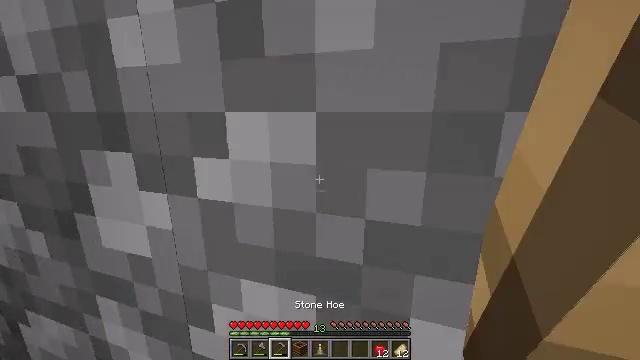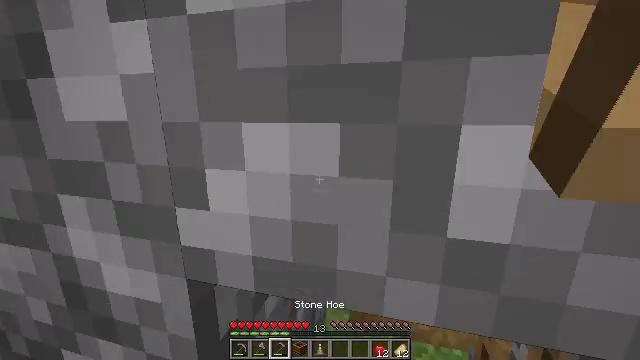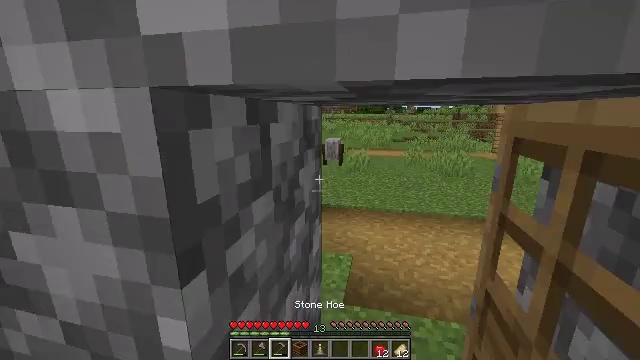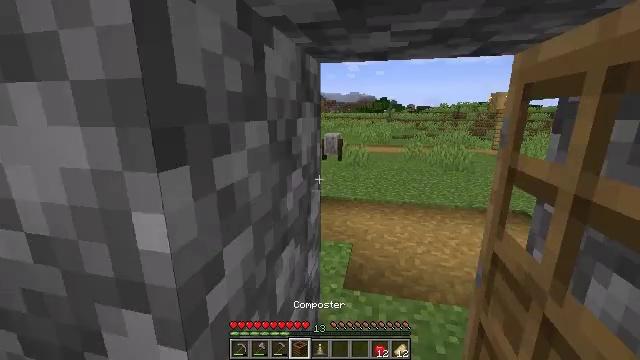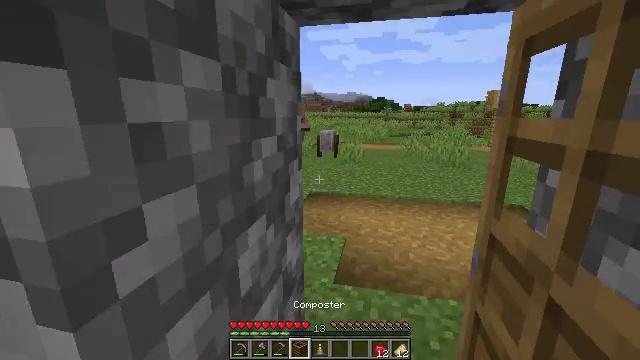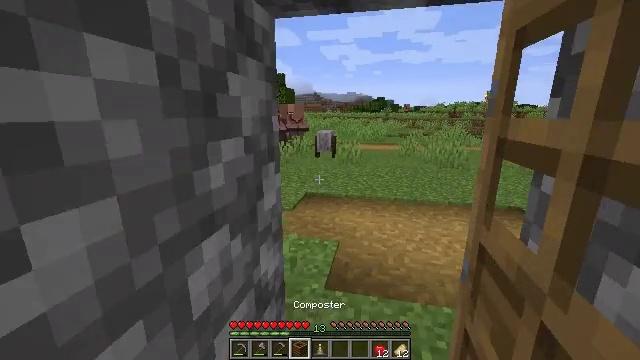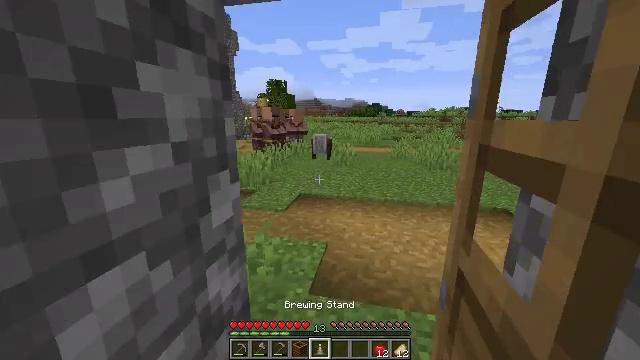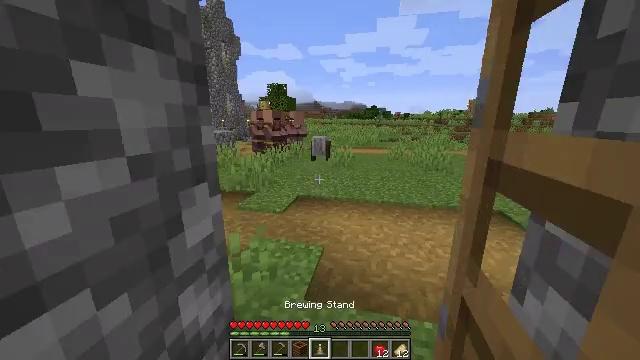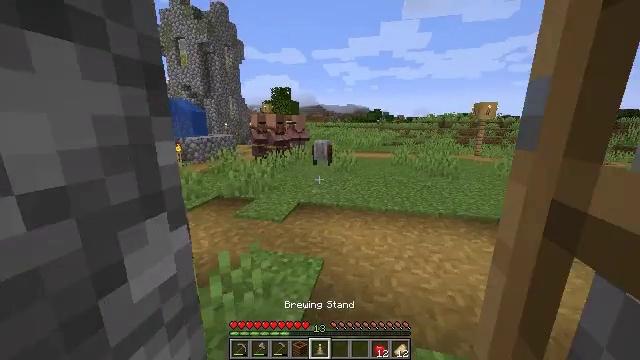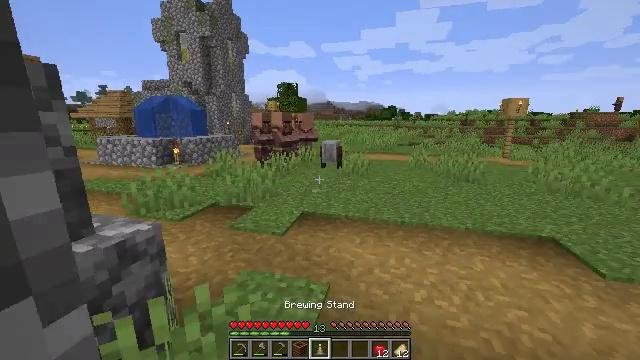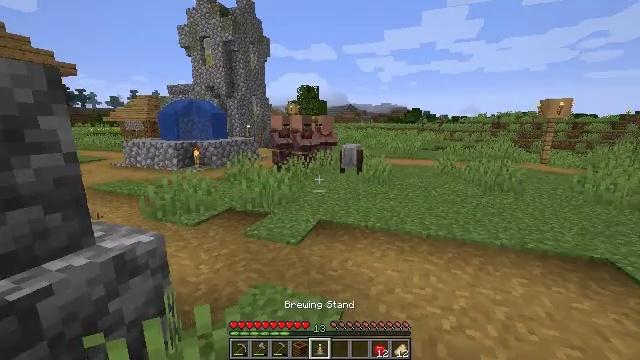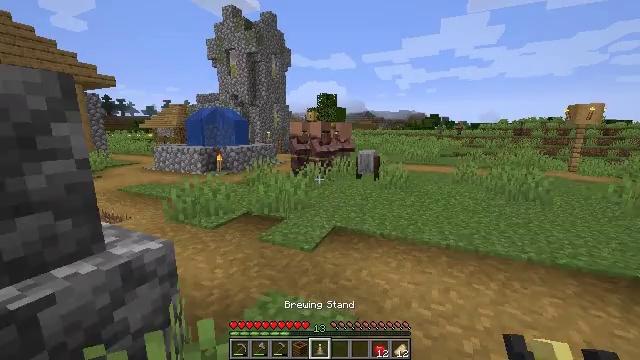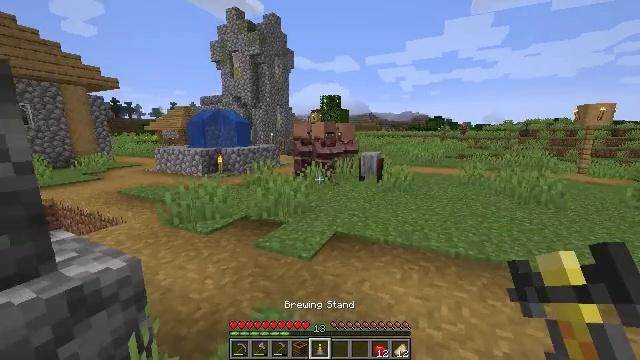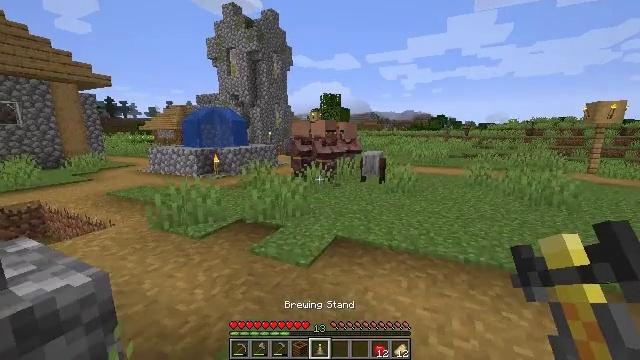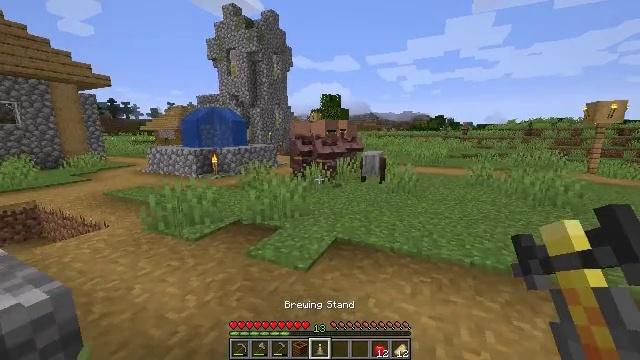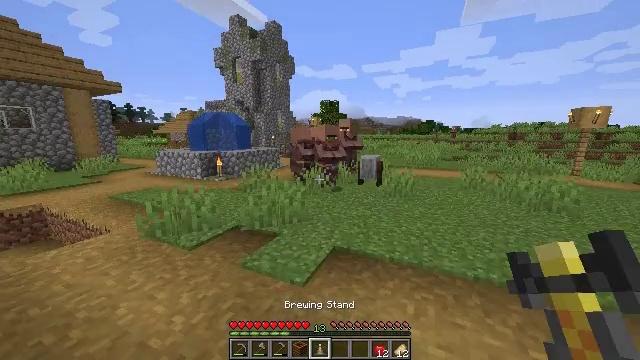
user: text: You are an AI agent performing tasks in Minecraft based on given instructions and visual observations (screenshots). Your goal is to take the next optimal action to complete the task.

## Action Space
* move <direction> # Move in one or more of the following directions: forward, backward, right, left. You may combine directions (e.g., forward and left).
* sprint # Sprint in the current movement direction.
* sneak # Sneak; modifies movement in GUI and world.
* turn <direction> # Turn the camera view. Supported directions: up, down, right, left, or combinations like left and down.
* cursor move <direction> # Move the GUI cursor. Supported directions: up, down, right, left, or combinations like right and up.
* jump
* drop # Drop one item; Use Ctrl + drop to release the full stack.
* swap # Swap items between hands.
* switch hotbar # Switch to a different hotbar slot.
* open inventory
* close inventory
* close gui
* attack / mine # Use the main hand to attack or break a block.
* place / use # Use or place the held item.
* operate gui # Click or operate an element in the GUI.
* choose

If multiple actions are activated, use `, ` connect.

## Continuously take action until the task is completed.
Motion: motion action
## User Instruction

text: Retrieve the brewing stand by breaking it.
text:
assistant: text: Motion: move forward, sprint, turn right
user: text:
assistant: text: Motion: move forward, sprint, turn right
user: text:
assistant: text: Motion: move forward and move right, sprint
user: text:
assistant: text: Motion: move forward and move right, sprint
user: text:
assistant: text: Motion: move forward and move right, sprint
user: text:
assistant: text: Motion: move forward and move right, sprint
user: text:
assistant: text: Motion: move forward and move right, sprint
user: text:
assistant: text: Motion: move forward and move right, sprint
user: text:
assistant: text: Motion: move forward and move right, sprint, turn left
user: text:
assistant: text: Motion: move forward and move right, sprint, turn left
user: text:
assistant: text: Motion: move forward and move right, sprint, turn left and up
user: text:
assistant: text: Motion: move forward, sprint
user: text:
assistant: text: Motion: move forward, sprint
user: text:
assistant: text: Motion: move forward, sprint
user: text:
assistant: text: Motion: move forward, sprint
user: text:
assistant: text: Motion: move forward
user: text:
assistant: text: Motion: move forward
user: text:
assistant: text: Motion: move forward and move right
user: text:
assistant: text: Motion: move forward and move right
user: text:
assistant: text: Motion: move forward and move right
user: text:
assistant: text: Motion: move forward and move right
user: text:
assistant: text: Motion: move forward and move right
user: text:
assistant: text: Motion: move forward and move right
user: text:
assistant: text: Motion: move forward and move right
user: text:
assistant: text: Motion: move forward and move right, turn right, switch to hotbar 1
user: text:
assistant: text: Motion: move forward and move right, switch to hotbar 1
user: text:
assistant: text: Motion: move forward and move right, switch to hotbar 1
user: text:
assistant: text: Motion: move forward and move right
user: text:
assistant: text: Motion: move forward and move right
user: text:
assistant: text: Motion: move forward and move right